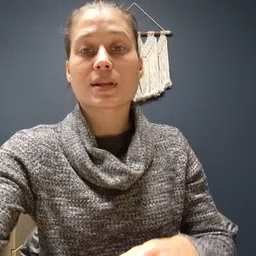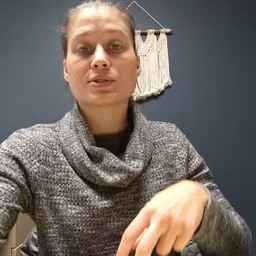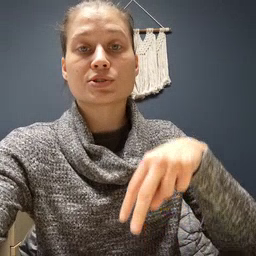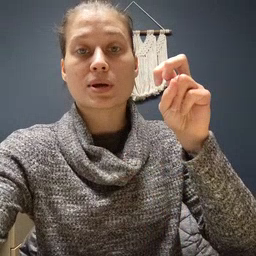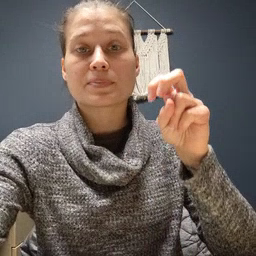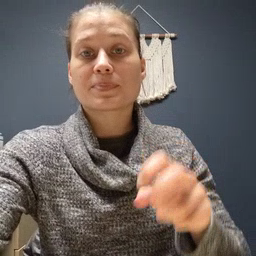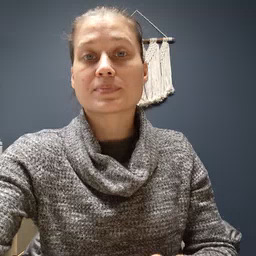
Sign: jump